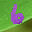
Label: 6